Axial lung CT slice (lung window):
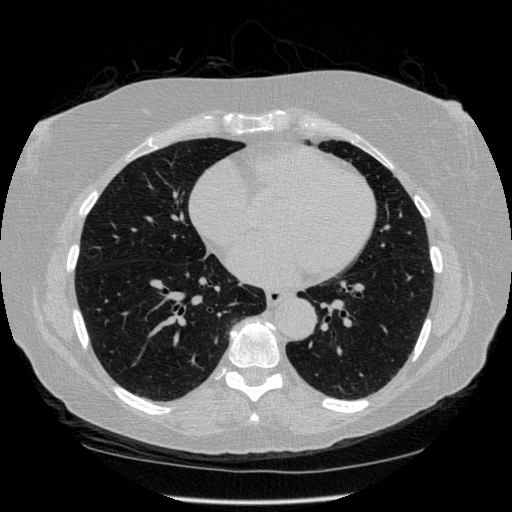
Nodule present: no